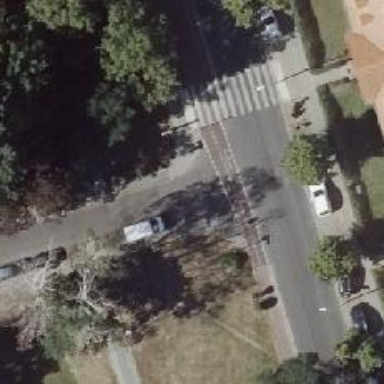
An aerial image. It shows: Residential road.